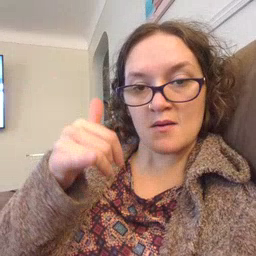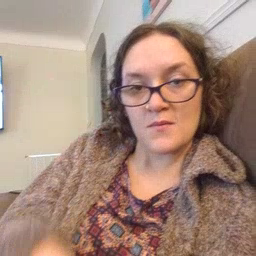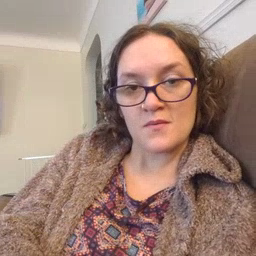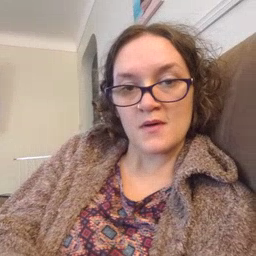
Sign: yellow